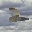
Label: 2